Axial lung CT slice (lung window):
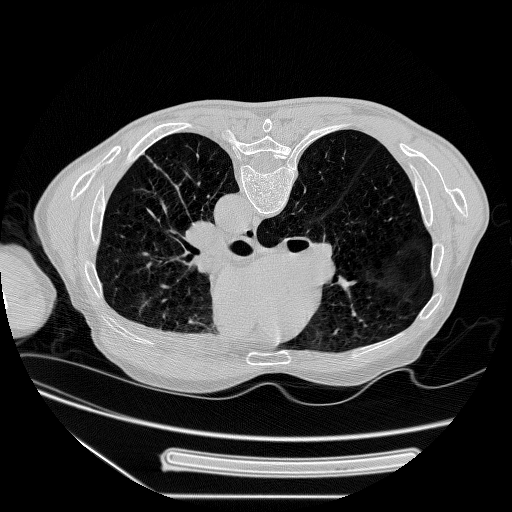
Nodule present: no